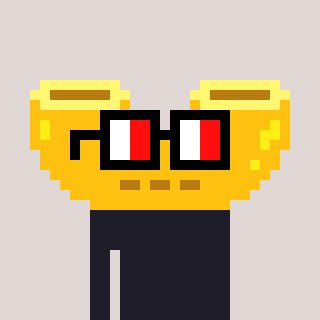
a pixel art character with square glasses with black frames and red eyes, a macaroni-shaped head and a gunk-colored body on a warm background